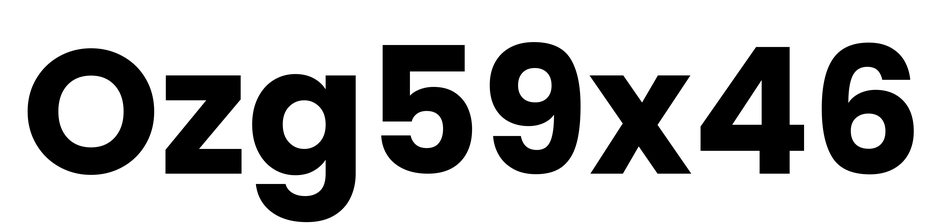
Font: Poppins-Bold